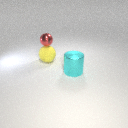
large cyan metal cylinder in front of large yellow rubber sphere